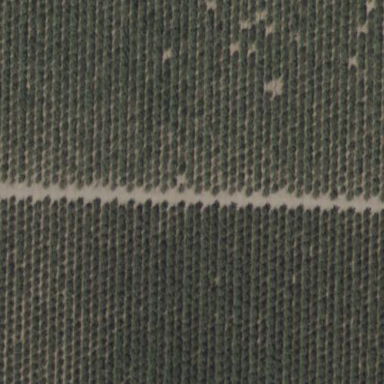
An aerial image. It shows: Orchard filled with almond trees.